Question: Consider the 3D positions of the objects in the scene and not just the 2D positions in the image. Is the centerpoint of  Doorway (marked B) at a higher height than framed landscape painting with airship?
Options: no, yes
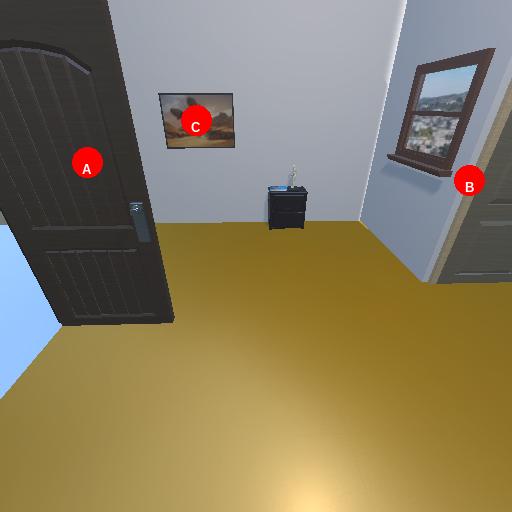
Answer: no